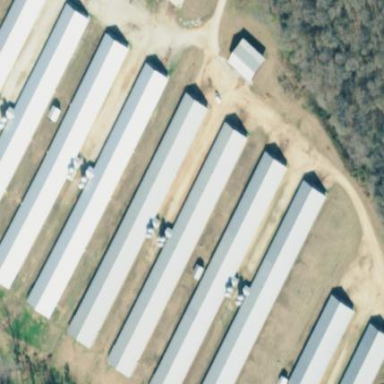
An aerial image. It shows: Poultry house.